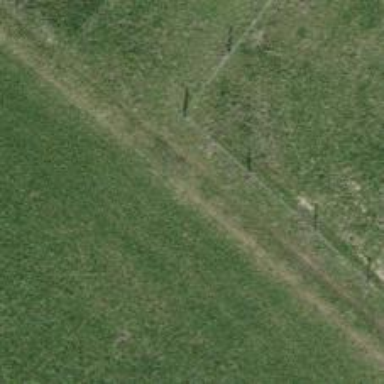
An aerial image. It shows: Track with grade5 tracktype.